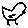
Label: bird